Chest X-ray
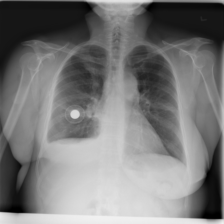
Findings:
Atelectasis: negative
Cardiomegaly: negative
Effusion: negative
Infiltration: negative
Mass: negative
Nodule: negative
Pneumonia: negative
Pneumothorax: negative
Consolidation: negative
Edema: negative
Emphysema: negative
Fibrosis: negative
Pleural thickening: negative
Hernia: negative